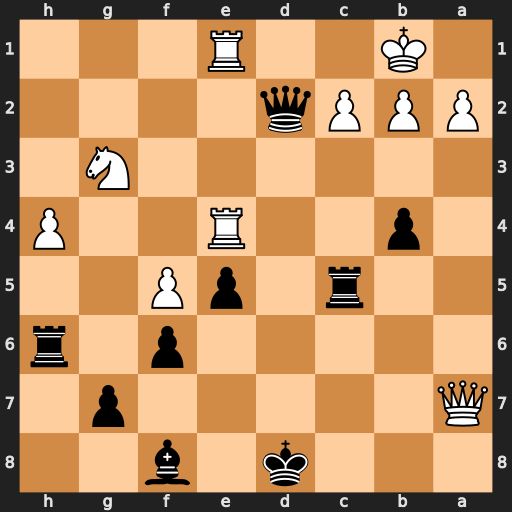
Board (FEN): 3k1b2/Q5p1/5p1r/2r1pP2/1p2R2P/6N1/PPPq4/1K2R3
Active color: b
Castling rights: -
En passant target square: -
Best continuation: Qxc2+ Ka1 Qc1+ Rxc1 Rxc1#